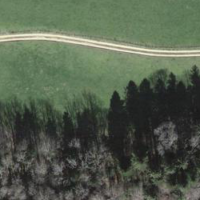
EUNIS habitat code: 25
Species observed at this site:
Campanula glomerata